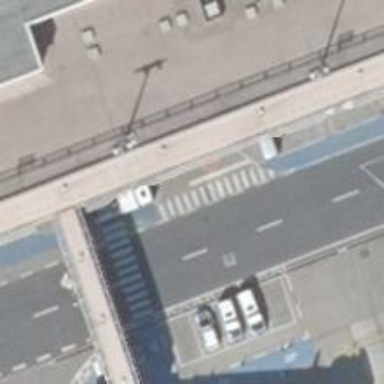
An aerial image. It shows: Footway with asphalt surface and zebra crossing.